Question: I cannot access an object's property.
'''
console.log(object)
'''
Gives me this and shows be the the "display" property is defined

But doing this returns undefined
'''
console.log(object.display)
'''
How can I access the display object?
Many thanks!
'''
var classOne = new Class({
myOtherFunction : function () {
this.display = new classTwo();
}
});
var classTwo = new Class({
myFunction : function () {
//does something
this.fireEvent('customEvent');
}
});
var classThree = new Class({
initialize: function () {
// THIS IS WHERE MY PROBLEM IS
class_one.display.addEvent('customEvent', function () {
this.doSomething();
}.bind(this));
}
});
class_one = new classOne();
class_three = new classThree();
'''
This is not the exact code but I removed a lot of the extra stuff. Thanks!
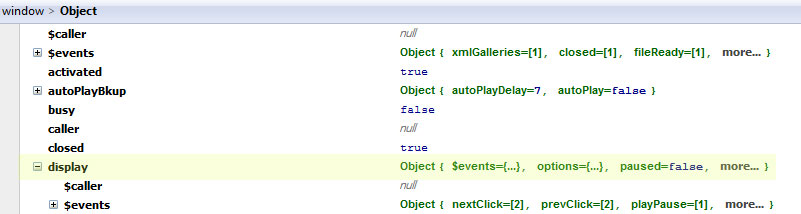
Answer: If that stripped version is really representative:
1. class_one is referenced inside classThree without having been declared previously.
2. display is initialized only when class_one.myOtherFunction is called.
...but you should give us more code on JsFiddle to make sure you actually took representative parts.
I'd say the best thing to do is to learn more about <URL> to get this right, otherwise you will keep on encountering such problems.
'CamelCasing''using_underscores_for_variables''UpperCasedCamelCase''lowerCaseCamelCase'